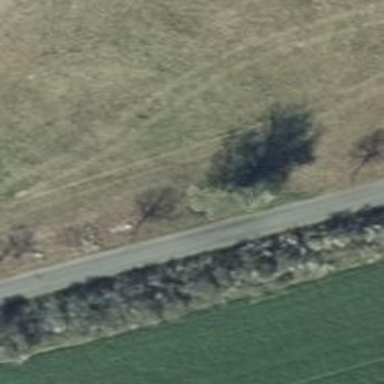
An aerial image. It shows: Row of deciduous broadleaved trees.